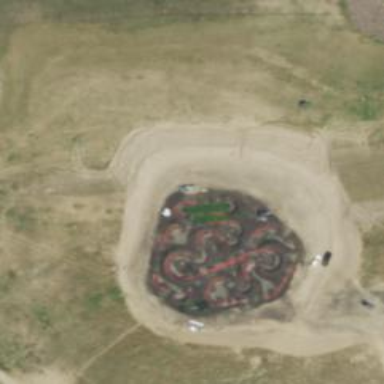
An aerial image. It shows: Asphalt cycleway designed for cycling enthusiasts. It features pump track within leisure land track.